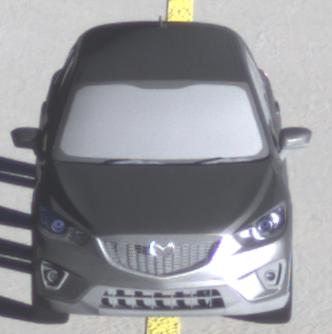
Make: Mazda
Model: CX-5 2.0 SKYACTIV-G 160
Detailed model: CX-5 (GH)
Model produced from: 2012/04
Model produced until: 2015/02
Doors: 5
Color: gray
Road condition: dry road
Daytime: sunrise or sunset
Contrast: high contrast